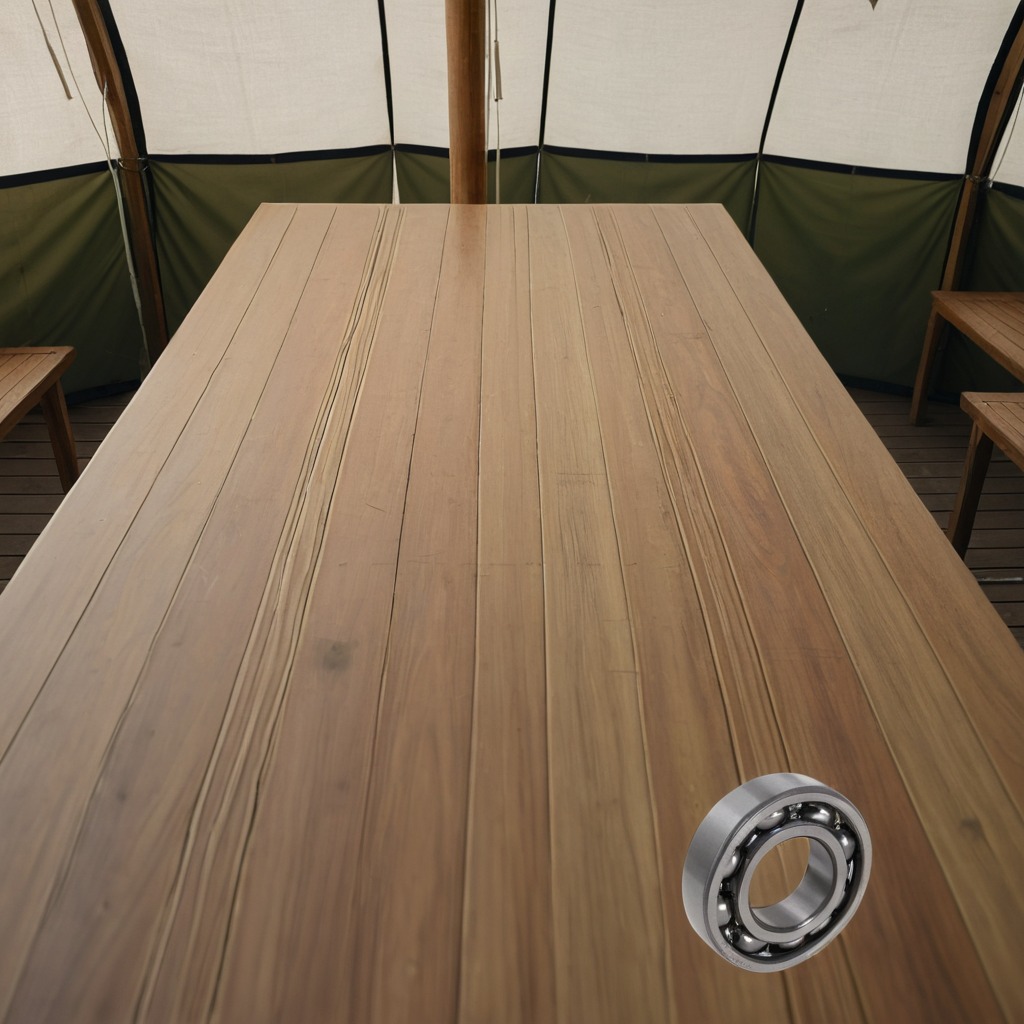
A metal ball bearing is lying on a wooden table inside a jungle field workshop tent.